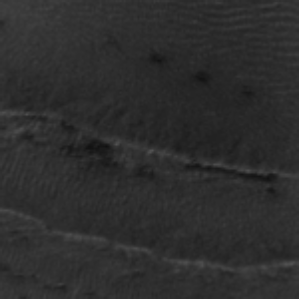
Label: frost